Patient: sex F, age 62
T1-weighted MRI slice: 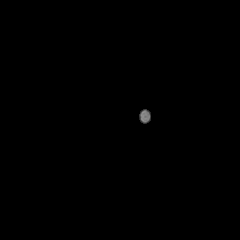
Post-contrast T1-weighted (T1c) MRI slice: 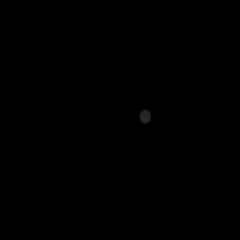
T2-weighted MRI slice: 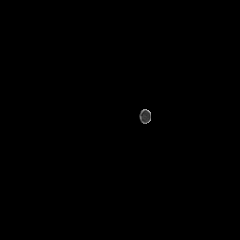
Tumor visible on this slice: no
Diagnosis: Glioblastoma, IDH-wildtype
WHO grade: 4